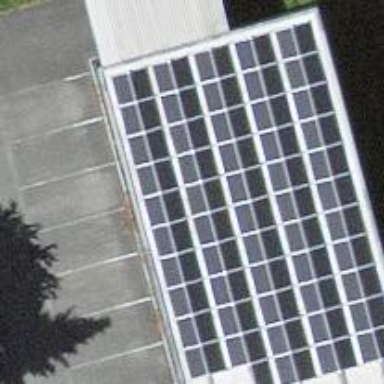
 consisting of solar photovoltaic panels."